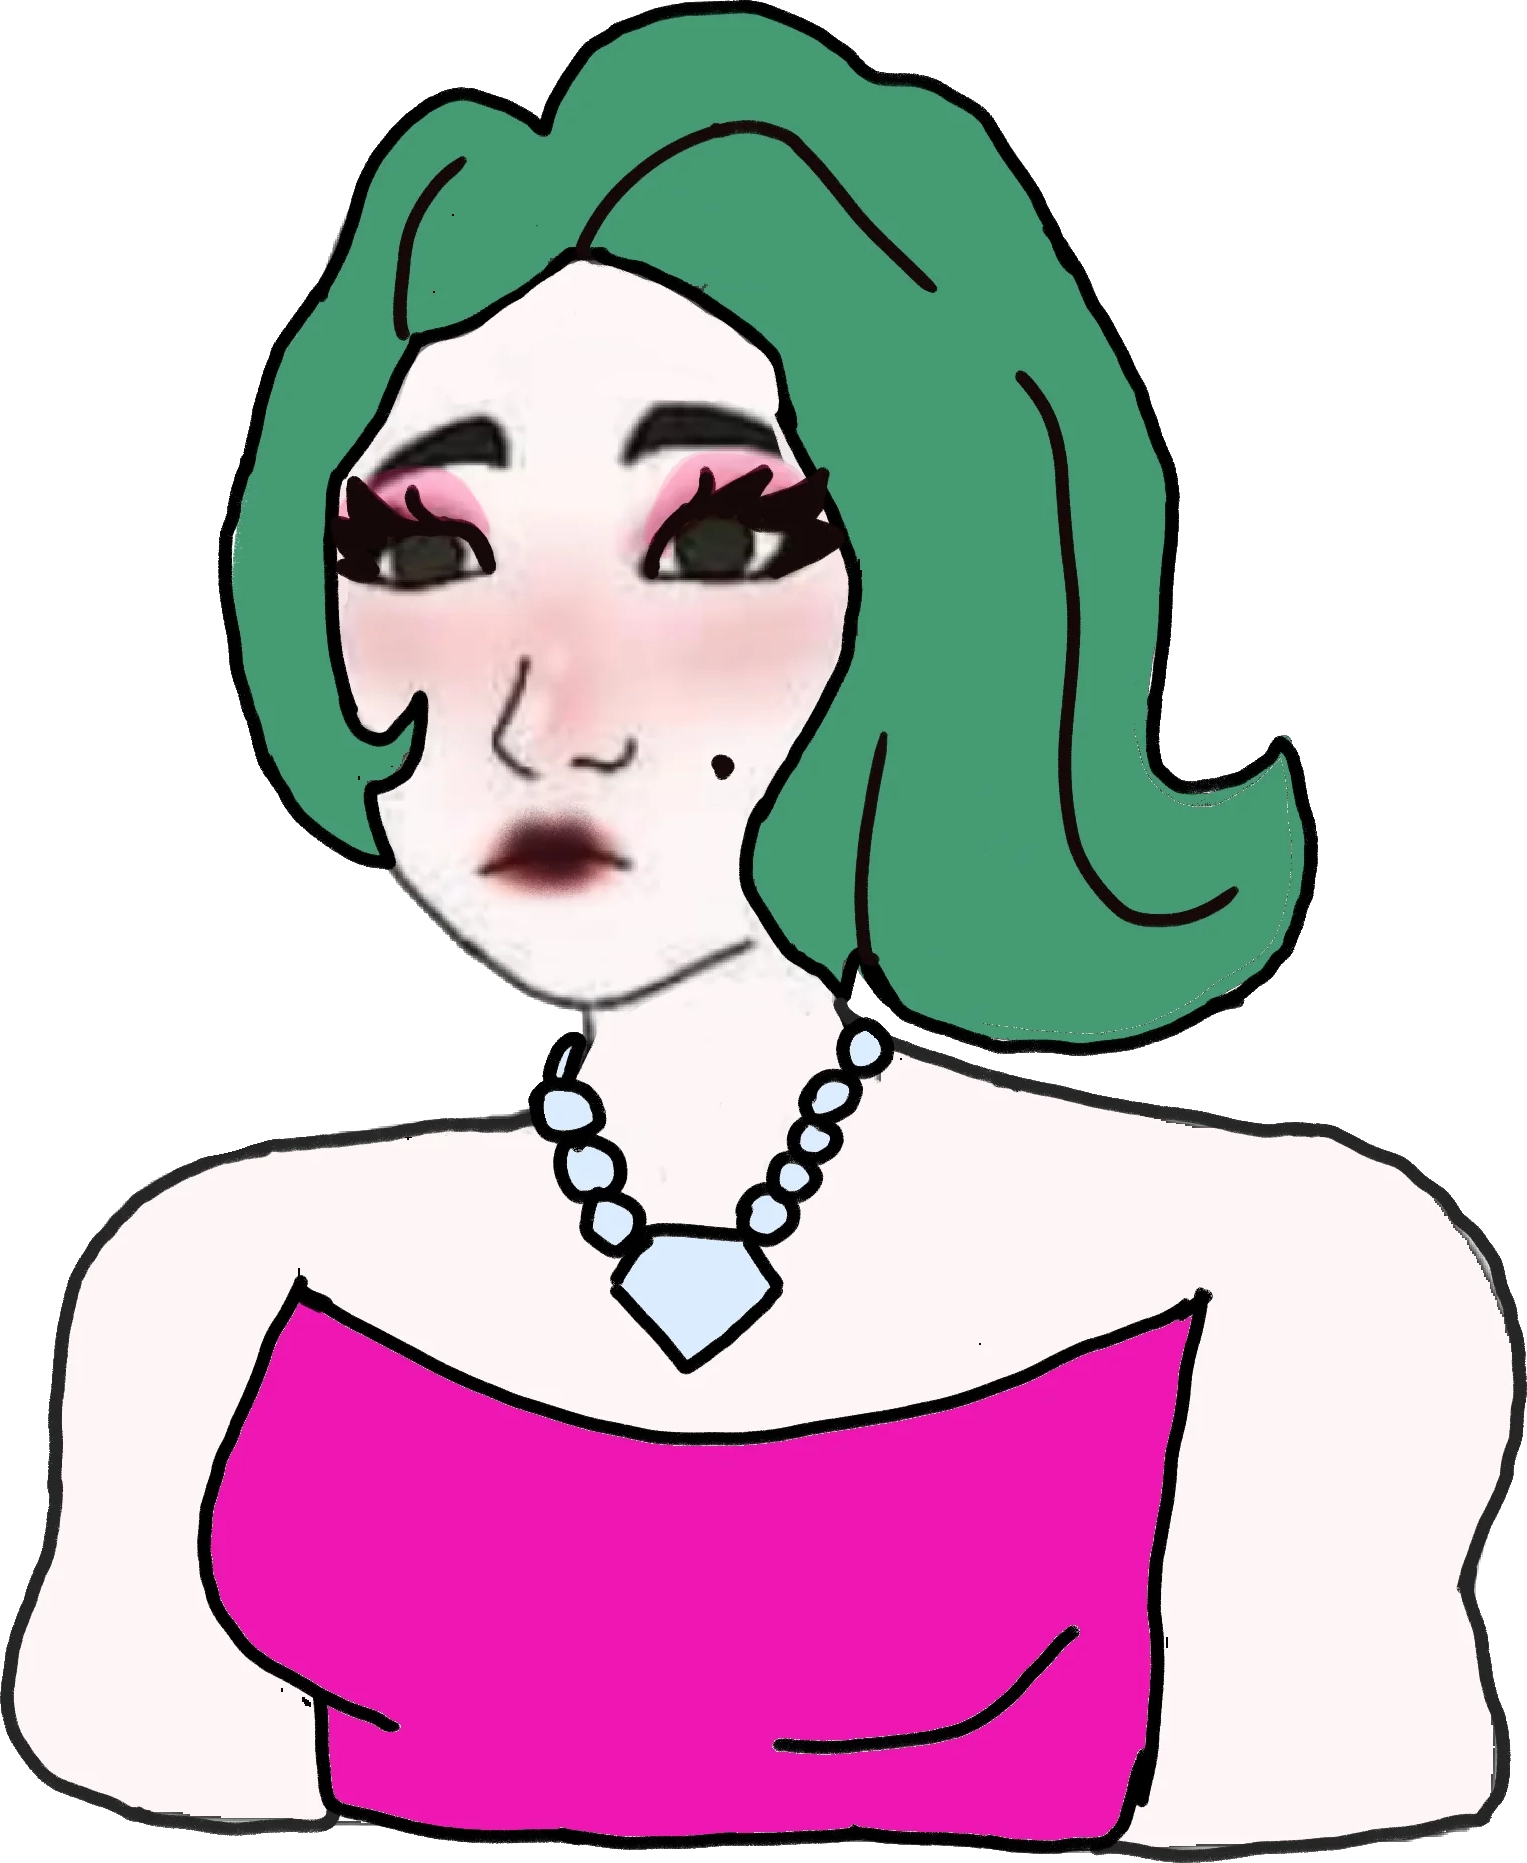
Label: 5_Doomer_Girl